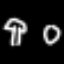
Label: mushroom